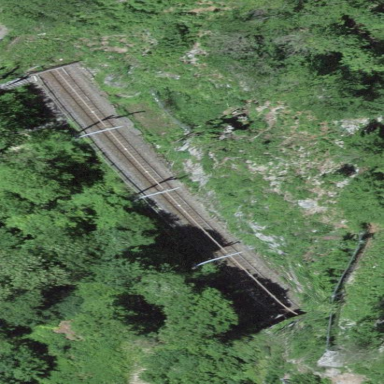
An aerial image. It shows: Area designated for railway use.